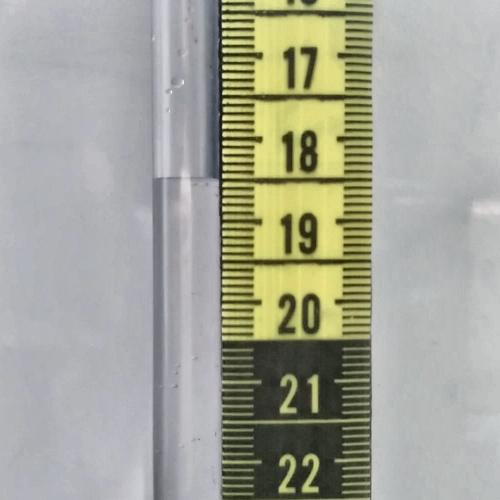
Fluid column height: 18.5 cm